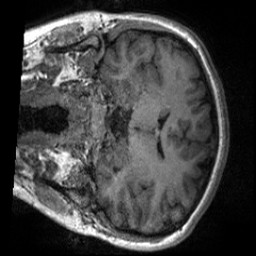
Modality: T1w
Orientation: coronal
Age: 22
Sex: female
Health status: healthy
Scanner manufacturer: siemens
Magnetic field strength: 3 T
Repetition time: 2 s
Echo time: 0.00232 s